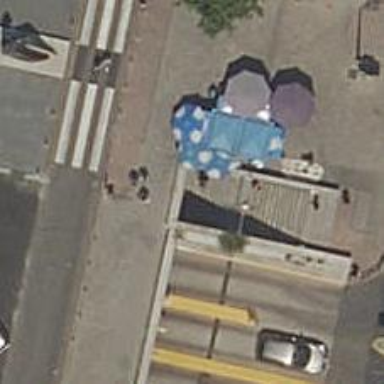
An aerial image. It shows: Subway entrance.